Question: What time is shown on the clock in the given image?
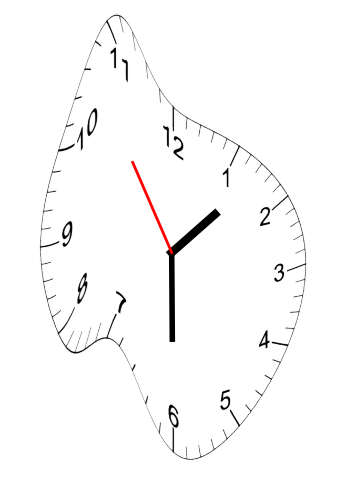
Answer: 01:29:54